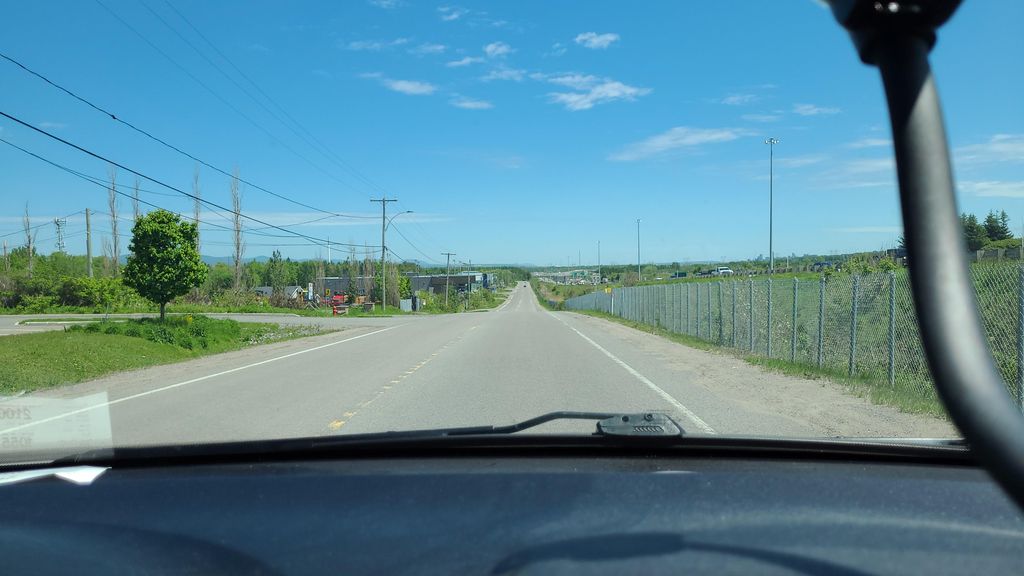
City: quebec_city